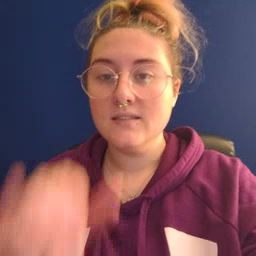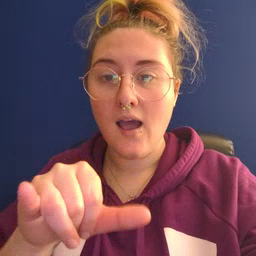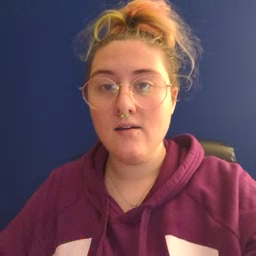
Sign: stay